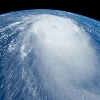
Label: cloud